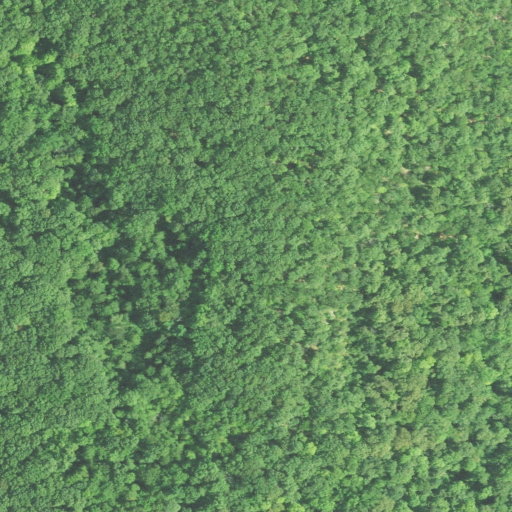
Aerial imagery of cape in Connecticut named Lookout Point containing deciduous forest and woody wetlands